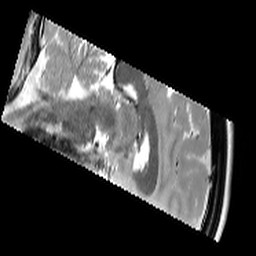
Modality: T2starw
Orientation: sagittal
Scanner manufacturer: siemens
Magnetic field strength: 3 T
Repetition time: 8.1 s
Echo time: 0.05 s